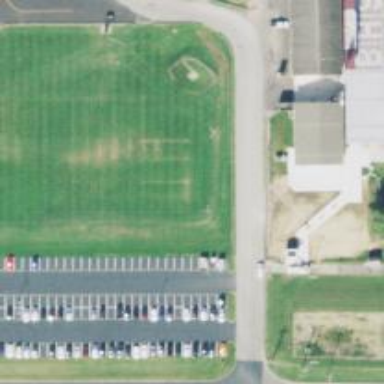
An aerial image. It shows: Path used for cross-country athletics.